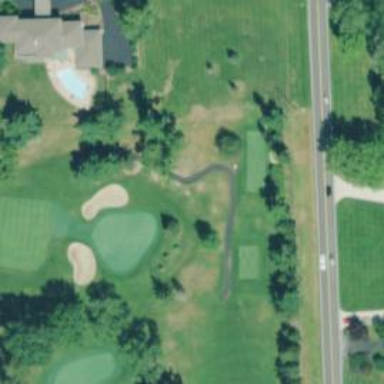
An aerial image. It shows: Path designated for golf carts.